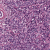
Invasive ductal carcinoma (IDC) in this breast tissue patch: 1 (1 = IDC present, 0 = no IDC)